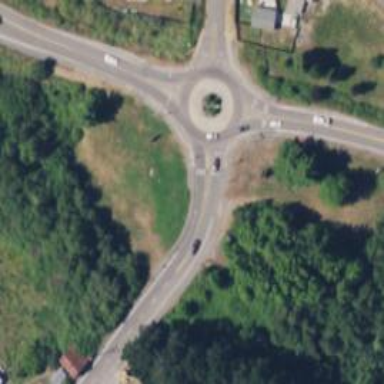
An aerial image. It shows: Tertiary road made of asphalt leading to roundabout junction.